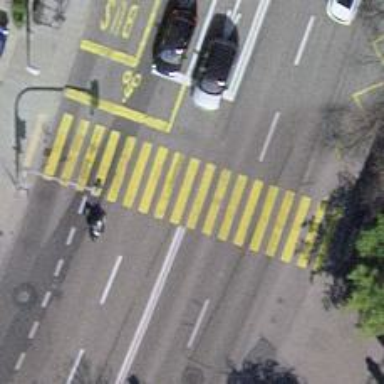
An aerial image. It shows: Crossing with traffic signals.